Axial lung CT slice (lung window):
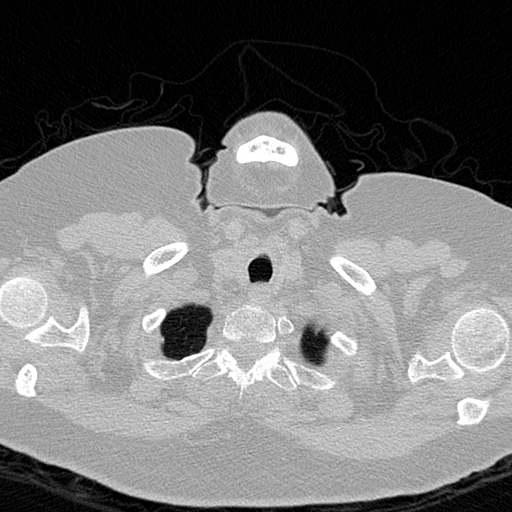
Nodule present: no